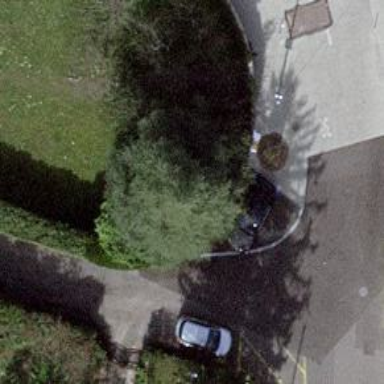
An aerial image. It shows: Evergreen tree with needle-leaved leaves.